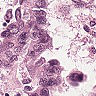
Metastatic tissue present: yes